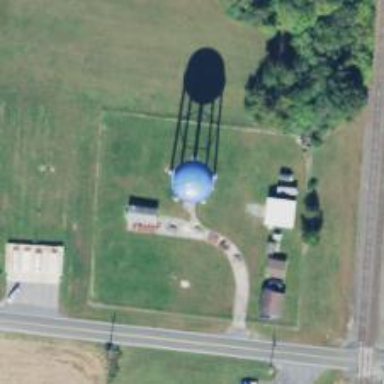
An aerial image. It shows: Water tower that is man-made.